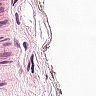
Metastatic tissue present: no